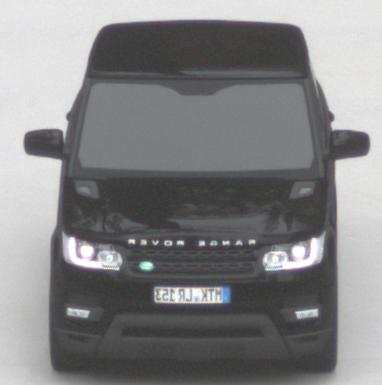
Make: Land Rover
Model: Range Rover Sport 5.0 V8 SC
Detailed model: Range Rover Sport (II)
Model produced from: 2013/09
Model produced until: 2015/07
Doors: 5
Color: black
Road condition: dry road
Daytime: morning or afternoon
Contrast: low contrast